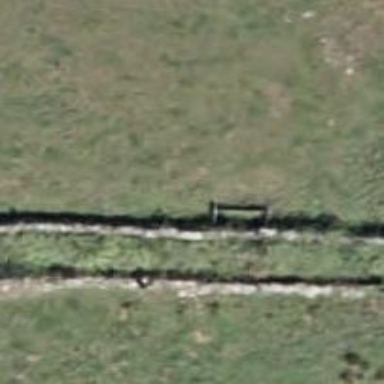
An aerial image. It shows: Wall barrier.